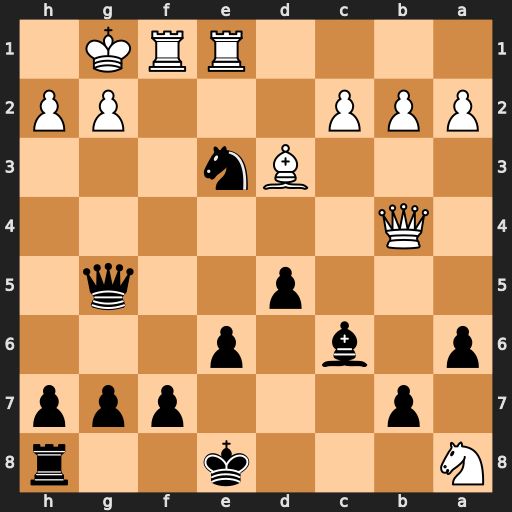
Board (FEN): N3k2r/1p3ppp/p1b1p3/3p2q1/1Q6/3Bn3/PPP3PP/4RRK1
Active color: b
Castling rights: k
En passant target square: -
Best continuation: Qxg2#